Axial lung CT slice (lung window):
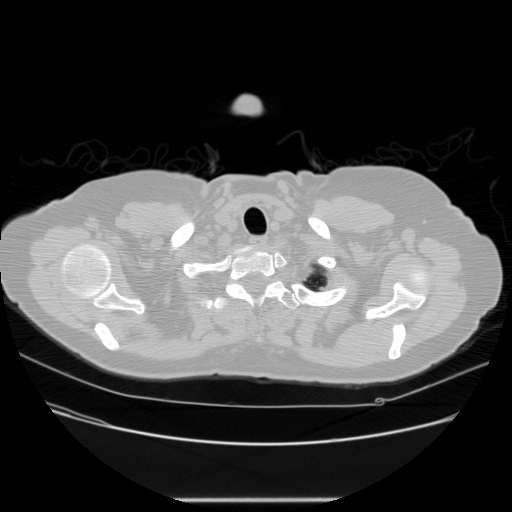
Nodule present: no